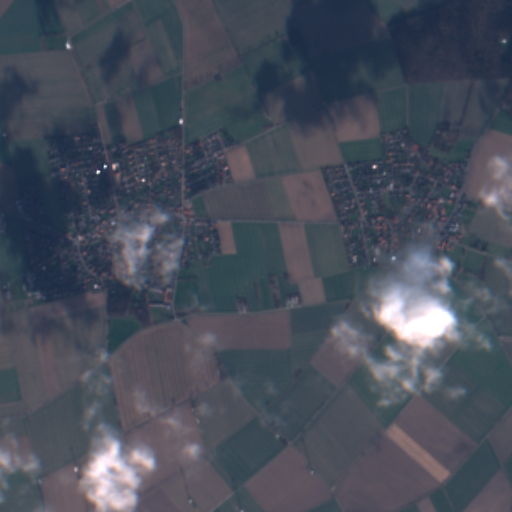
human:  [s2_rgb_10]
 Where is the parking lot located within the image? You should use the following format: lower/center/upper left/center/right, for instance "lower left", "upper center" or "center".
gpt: The parking lot is located in the center left of the image.
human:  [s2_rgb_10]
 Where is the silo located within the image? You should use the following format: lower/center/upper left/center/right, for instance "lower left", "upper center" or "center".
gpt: The silo is located in the center of the image.
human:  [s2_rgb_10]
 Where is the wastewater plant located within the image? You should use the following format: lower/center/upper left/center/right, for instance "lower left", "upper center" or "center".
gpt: The wastewater plant is located in the upper right of the image.
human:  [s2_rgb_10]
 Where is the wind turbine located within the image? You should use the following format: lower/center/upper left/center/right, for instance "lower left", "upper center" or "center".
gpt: The wind turbine is located in the lower left of the image.
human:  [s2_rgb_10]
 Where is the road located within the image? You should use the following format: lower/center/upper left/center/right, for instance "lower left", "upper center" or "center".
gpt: There is no road in the image.